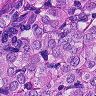
Metastatic tissue present: yes